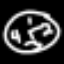
Label: clock